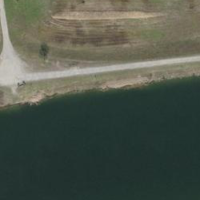
EUNIS habitat code: 15
Species observed at this site:
Tachybaptus ruficollis
Podiceps cristatus
Larus michahellis
Anser anser
Aythya fuligula
Buteo buteo